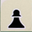
Piece: bP